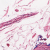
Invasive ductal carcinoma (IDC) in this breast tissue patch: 0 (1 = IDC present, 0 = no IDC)